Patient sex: M
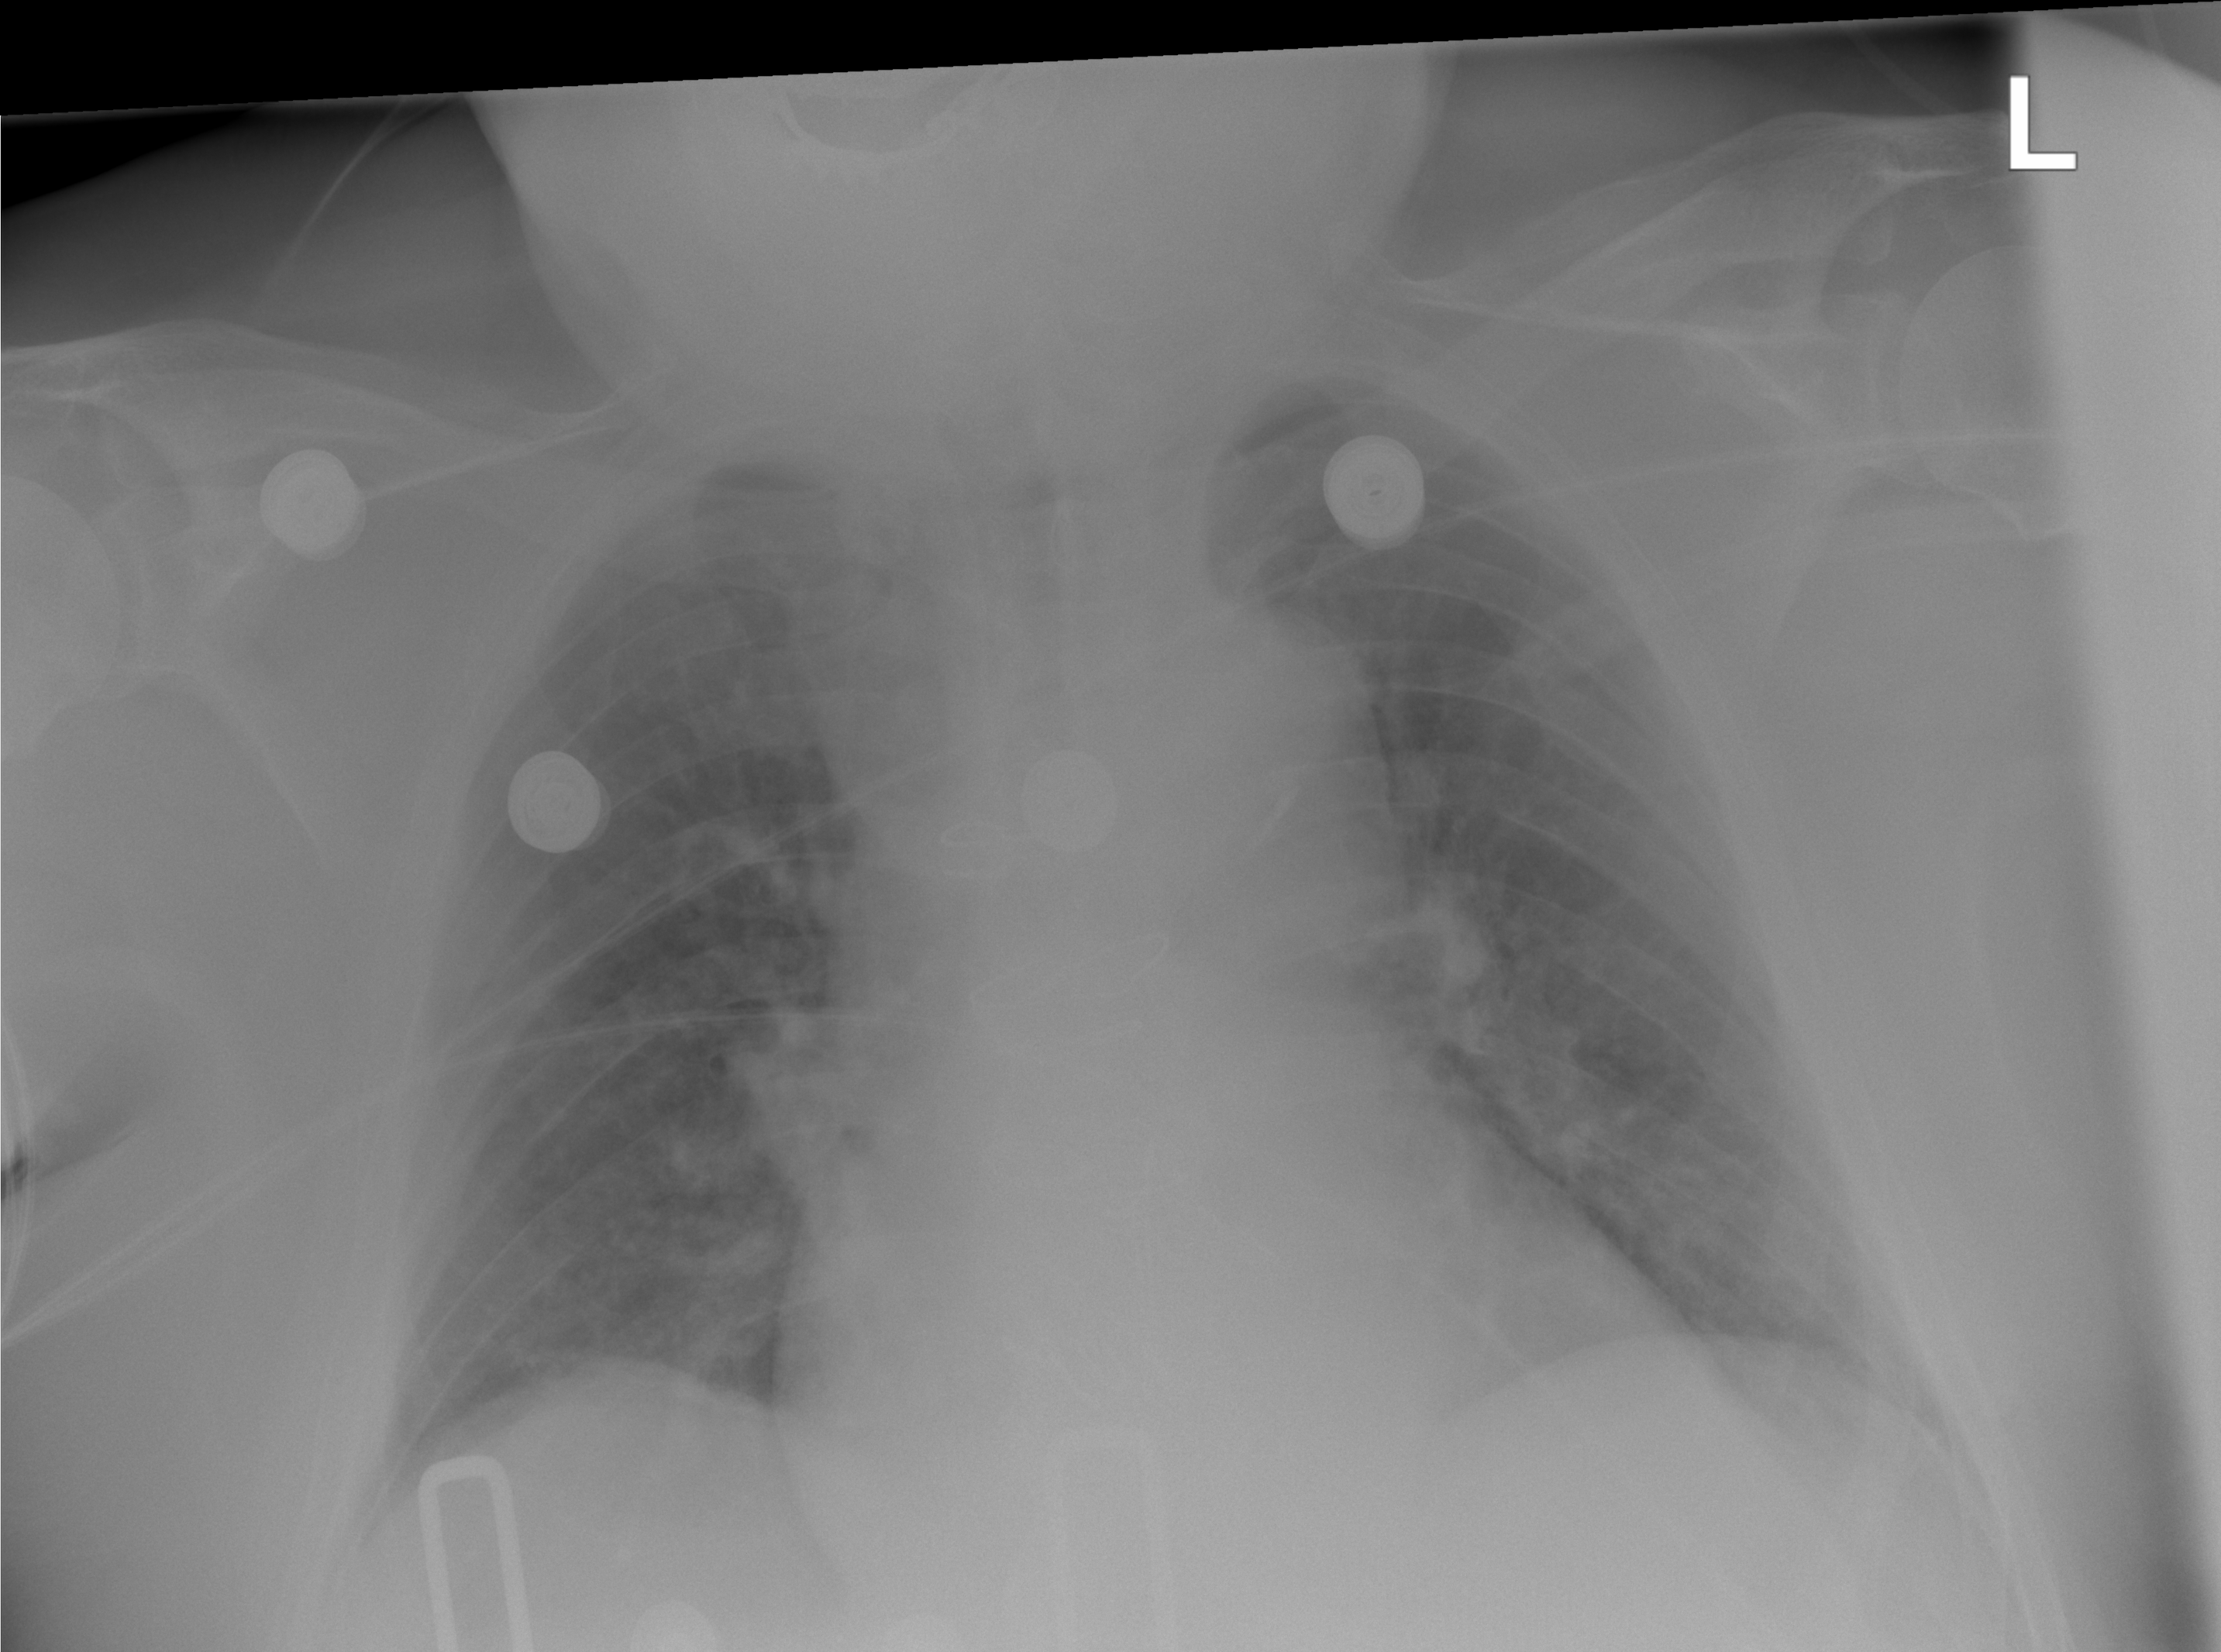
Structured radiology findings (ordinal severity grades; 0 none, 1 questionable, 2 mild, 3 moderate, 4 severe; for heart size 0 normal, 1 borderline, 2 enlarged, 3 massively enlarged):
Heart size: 2
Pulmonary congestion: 2
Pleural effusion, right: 0
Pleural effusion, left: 0
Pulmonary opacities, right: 0
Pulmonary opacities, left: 0
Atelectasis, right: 0
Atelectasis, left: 0